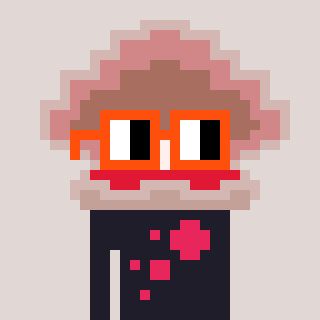
a pixel art character with square orange glasses, a oyster-shaped head and a grayscale-colored body on a warm background